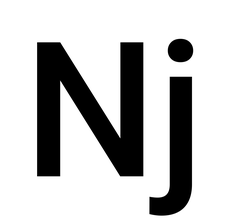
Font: Roboto_Medium